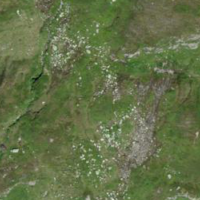
EUNIS habitat code: 26
Species observed at this site:
Pinguicula alpina